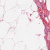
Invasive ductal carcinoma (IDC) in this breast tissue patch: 0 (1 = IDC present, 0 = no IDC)